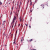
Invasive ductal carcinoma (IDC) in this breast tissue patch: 0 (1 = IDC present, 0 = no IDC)